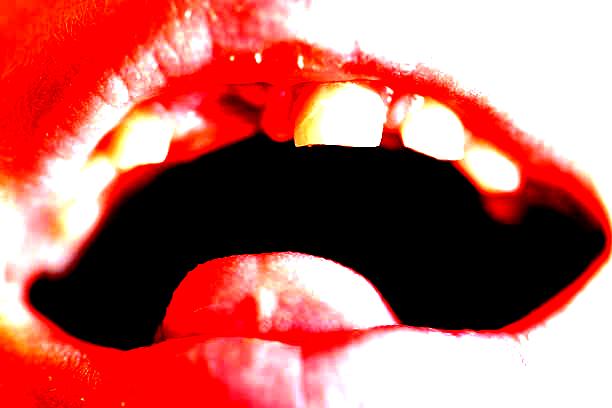
Condition: hypodontia